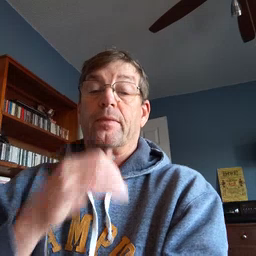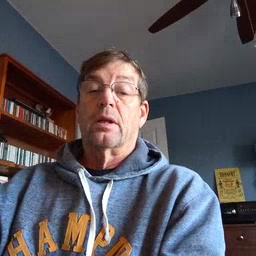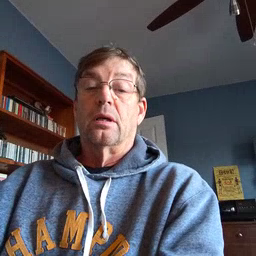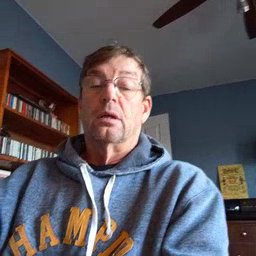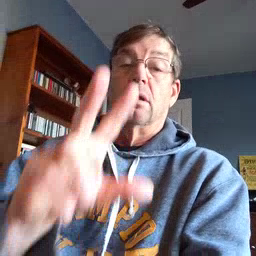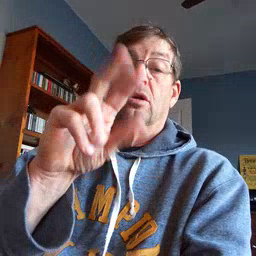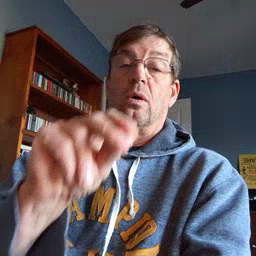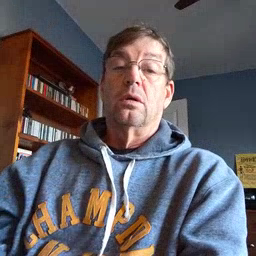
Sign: no